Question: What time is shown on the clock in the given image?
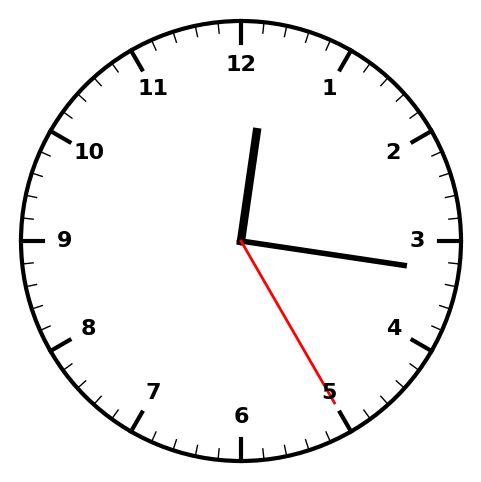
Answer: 12:16:25